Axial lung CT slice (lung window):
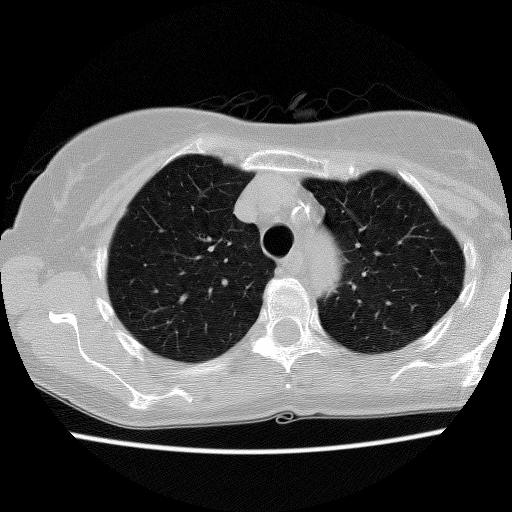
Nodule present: no